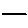
Label: line